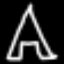
Label: The Eiffel Tower